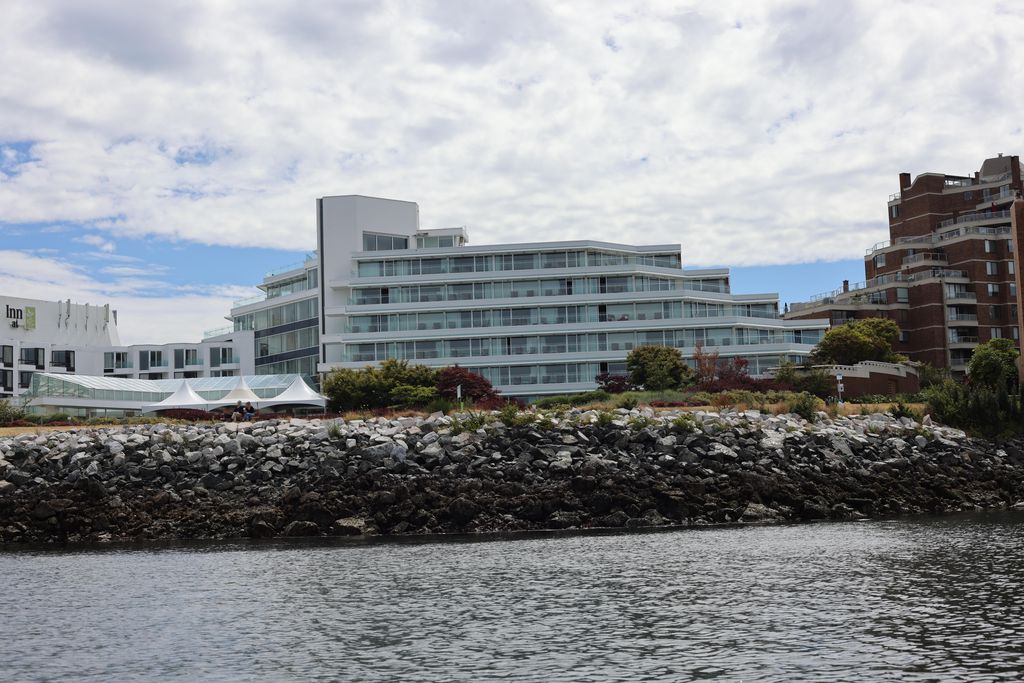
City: victoria